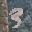
Label: 3